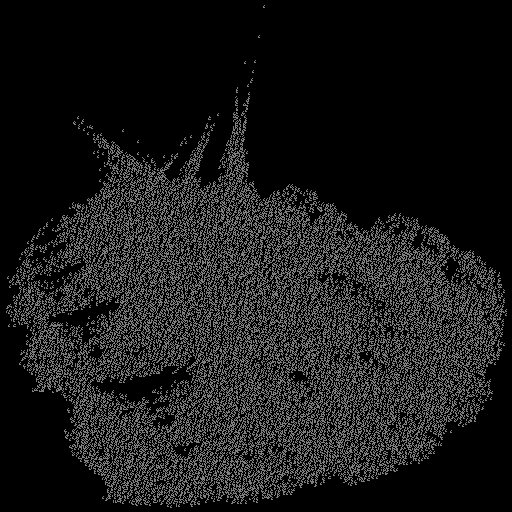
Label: broccoli